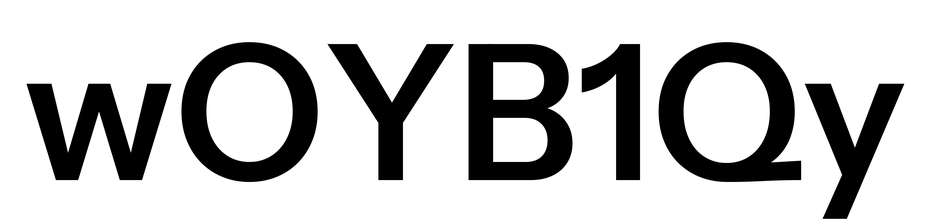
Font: InstrumentSans_SemiBold